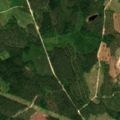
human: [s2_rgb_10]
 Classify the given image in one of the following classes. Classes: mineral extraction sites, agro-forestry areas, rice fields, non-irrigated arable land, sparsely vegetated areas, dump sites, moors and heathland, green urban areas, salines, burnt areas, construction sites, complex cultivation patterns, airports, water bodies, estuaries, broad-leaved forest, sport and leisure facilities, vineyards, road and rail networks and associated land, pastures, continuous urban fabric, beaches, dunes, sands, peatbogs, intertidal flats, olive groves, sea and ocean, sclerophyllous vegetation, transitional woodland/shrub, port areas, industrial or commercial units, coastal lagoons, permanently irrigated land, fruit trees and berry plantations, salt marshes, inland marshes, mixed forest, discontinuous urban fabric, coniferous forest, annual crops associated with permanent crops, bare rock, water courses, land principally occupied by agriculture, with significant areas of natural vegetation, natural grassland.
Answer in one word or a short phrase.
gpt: coniferous forest